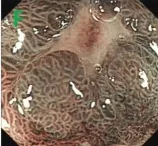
(C-F) ME-NBI showed irregular marginal crypt epithelium and subepithelial capillary network.
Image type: endoscopy (gi_endoscopy)